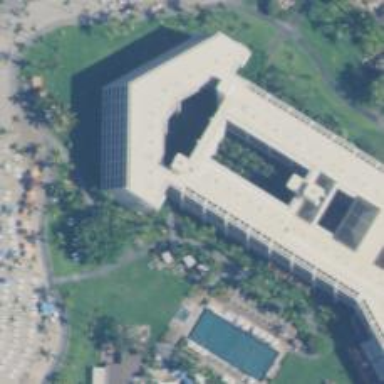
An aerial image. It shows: Fitness center located in leisure land.